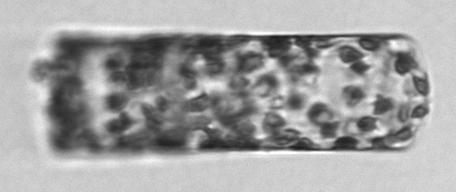
Label: Guinardia_flaccida